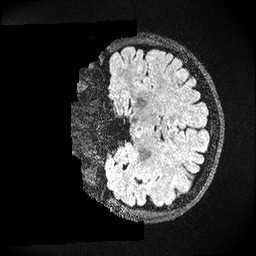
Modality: FLAIR
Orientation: coronal
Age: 27
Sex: male
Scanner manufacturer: ge
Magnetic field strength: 3 T
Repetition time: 4.802 s
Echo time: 0.1163 s